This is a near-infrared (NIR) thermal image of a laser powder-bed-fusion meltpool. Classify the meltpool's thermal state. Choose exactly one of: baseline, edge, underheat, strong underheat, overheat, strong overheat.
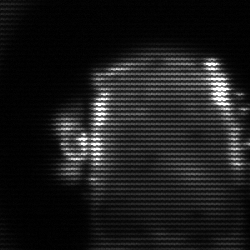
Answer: baseline